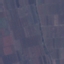
Label: PermanentCrop